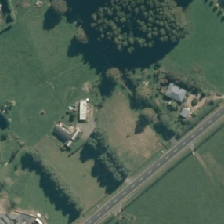
Land cover: urban_build_up